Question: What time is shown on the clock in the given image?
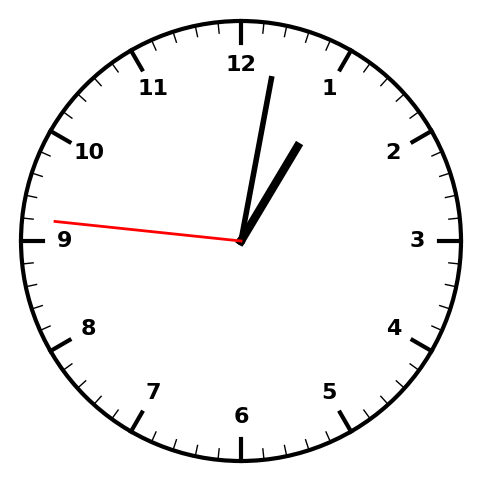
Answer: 01:01:46